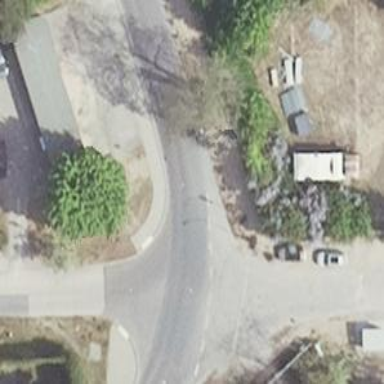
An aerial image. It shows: Compacted sidewalk.